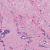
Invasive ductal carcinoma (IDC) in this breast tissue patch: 1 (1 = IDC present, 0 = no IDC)